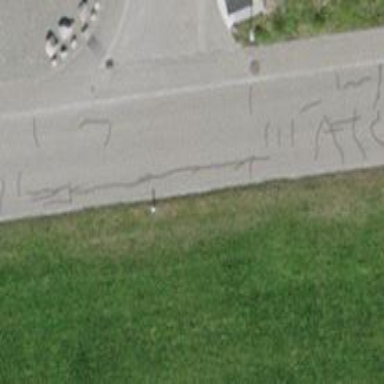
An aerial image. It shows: Unclassified road with sidewalk on the left.